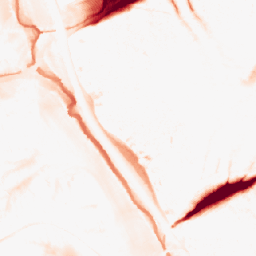
Category: morphological
Decomposition family: tophat
Decomposition parameters: size: 20
mode: black
Upsampling method: area
Upsampling parameters: scale: 4
Upsampling scale: 4